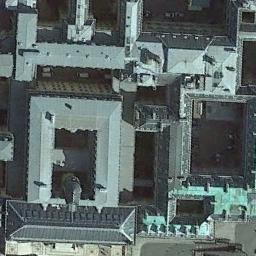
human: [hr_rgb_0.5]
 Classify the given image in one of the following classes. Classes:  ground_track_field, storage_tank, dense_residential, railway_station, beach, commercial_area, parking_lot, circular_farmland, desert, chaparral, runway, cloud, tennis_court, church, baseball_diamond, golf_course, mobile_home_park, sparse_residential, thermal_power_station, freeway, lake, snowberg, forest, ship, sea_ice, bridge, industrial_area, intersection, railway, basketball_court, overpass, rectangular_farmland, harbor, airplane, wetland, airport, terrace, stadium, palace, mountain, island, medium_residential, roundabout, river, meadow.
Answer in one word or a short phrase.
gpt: palace